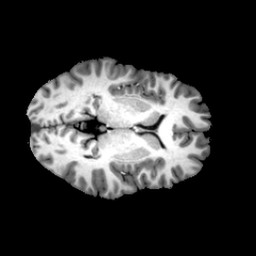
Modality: T1w
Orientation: axial
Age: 22
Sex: male
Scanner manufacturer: philips
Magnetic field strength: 3 T
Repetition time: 0.0082 s
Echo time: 0.0037 s